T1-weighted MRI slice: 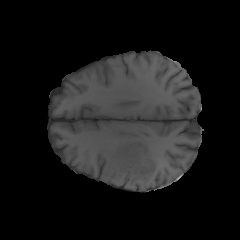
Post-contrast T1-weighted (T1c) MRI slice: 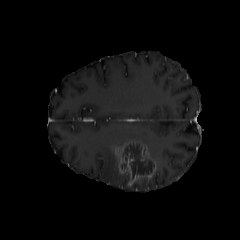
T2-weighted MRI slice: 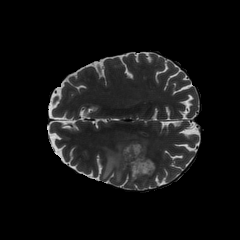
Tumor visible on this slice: yes